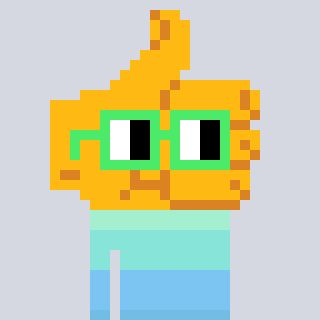
a pixel art character with square light green glasses, a thumbsup-shaped head and a hotbrown-colored body on a cool background